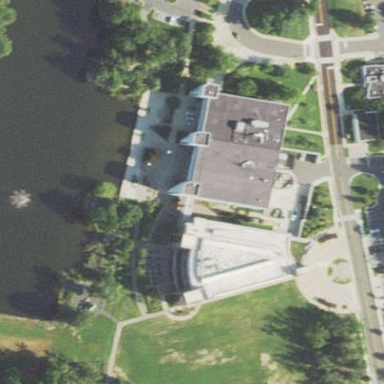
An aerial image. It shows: College building.